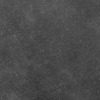
Atmospheric dust classification: dusty